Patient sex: F
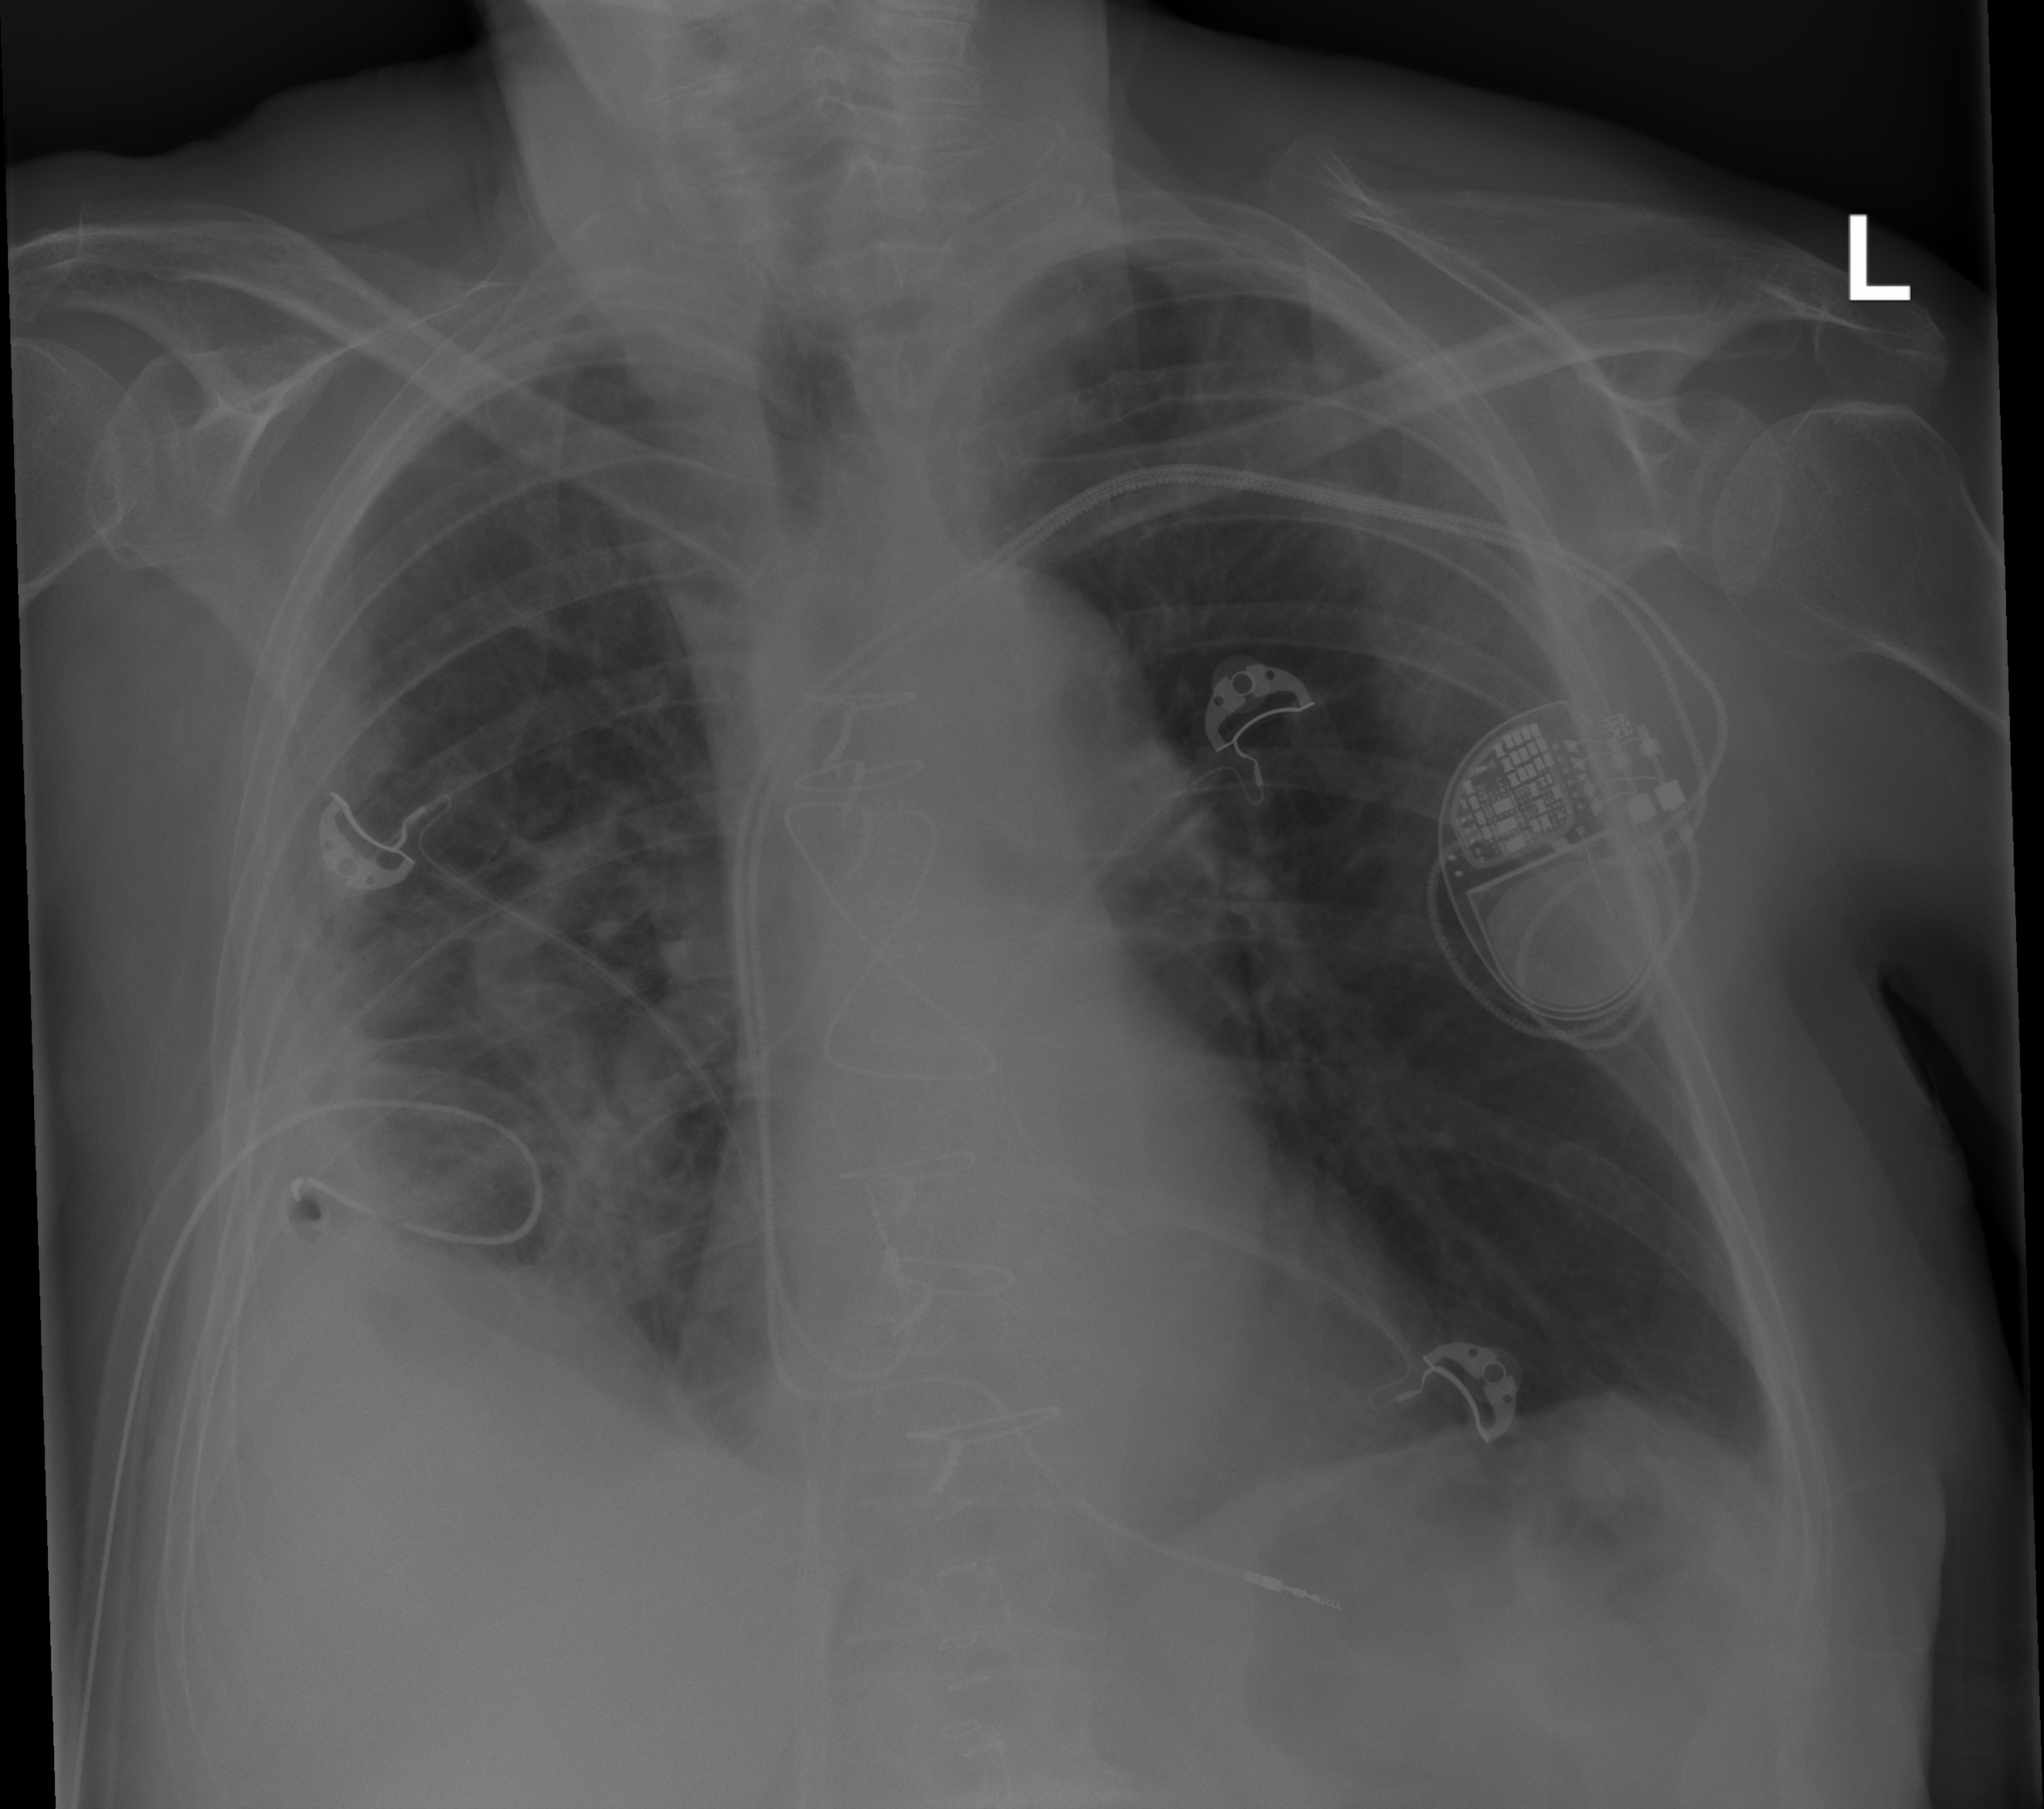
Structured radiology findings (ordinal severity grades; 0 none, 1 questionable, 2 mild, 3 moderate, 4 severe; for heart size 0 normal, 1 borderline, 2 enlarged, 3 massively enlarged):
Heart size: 0
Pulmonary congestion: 1
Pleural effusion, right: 3
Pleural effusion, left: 0
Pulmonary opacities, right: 2
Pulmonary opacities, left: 0
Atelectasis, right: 2
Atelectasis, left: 2